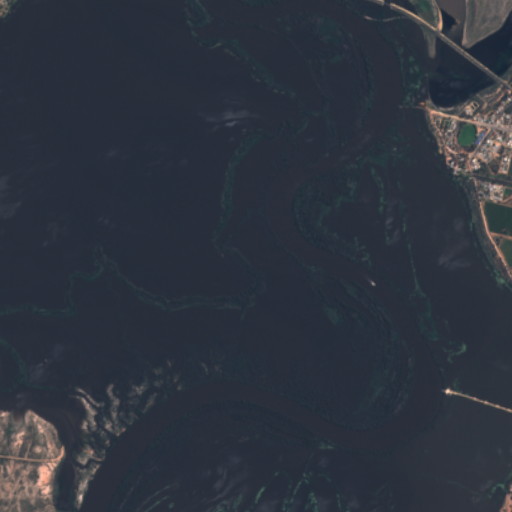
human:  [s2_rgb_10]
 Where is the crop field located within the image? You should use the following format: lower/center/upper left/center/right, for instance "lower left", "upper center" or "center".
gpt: The crop field is located in the center right of the image.
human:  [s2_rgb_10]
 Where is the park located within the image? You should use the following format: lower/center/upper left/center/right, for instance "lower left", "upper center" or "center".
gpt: The park is located in the upper right of the image.
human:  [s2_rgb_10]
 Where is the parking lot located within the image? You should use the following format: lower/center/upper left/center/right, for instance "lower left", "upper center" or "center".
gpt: The parking lot is located in the upper right of the image.
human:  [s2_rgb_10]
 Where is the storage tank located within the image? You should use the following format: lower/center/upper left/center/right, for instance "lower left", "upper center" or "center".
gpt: The storage tank is located in the upper right of the image.
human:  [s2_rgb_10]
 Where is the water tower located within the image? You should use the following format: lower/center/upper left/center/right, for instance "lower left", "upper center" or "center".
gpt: The water tower is located in the center right of the image.
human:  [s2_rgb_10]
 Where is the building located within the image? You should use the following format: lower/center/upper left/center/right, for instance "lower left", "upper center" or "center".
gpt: The building is located in the right of the image.
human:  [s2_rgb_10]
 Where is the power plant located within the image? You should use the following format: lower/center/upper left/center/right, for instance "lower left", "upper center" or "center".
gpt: There is no power plant in the image.